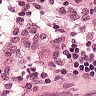
Metastatic tissue present: no